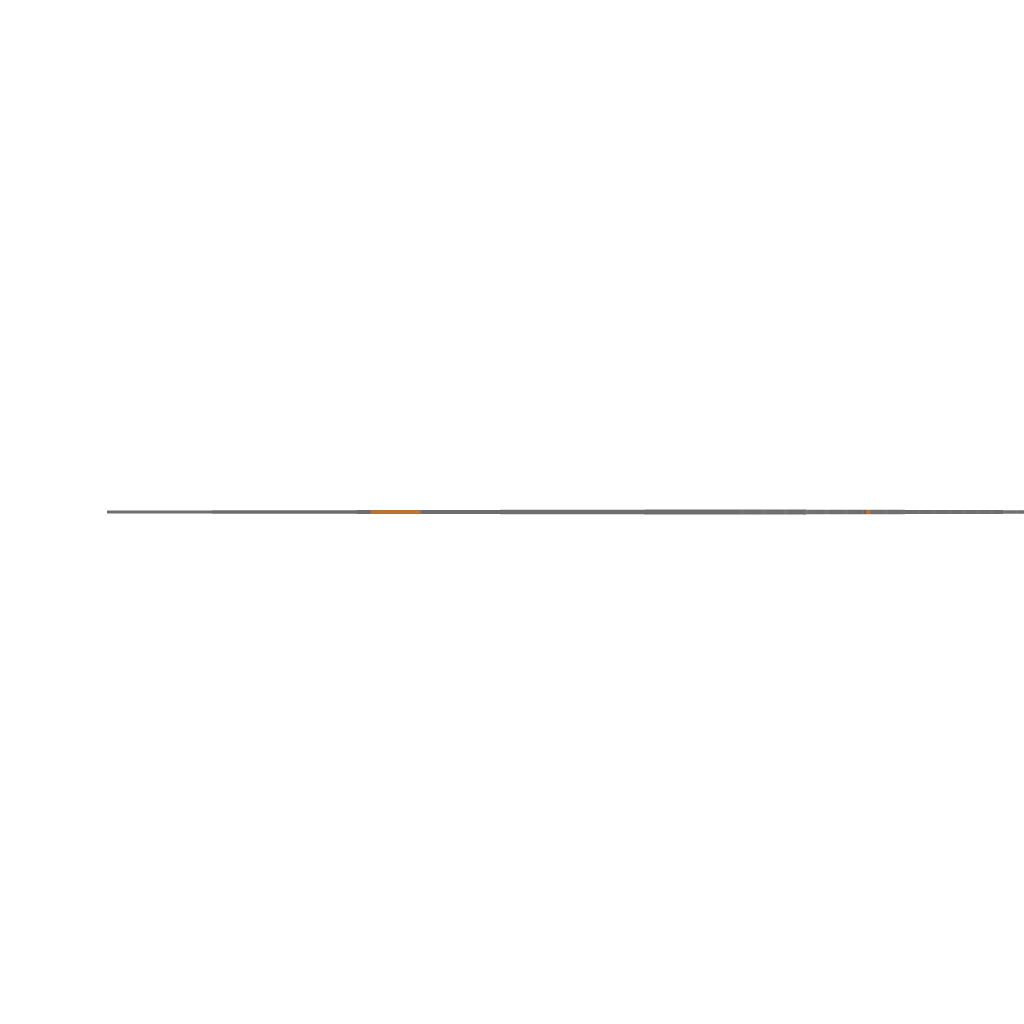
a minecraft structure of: Denver Broncos bad low quality